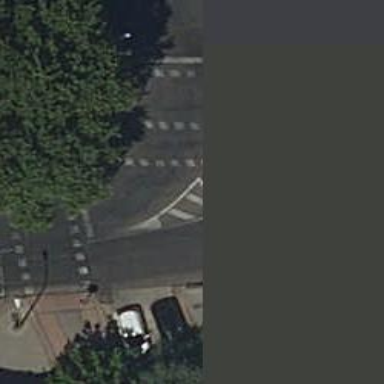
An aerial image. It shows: Crossing with traffic signals.